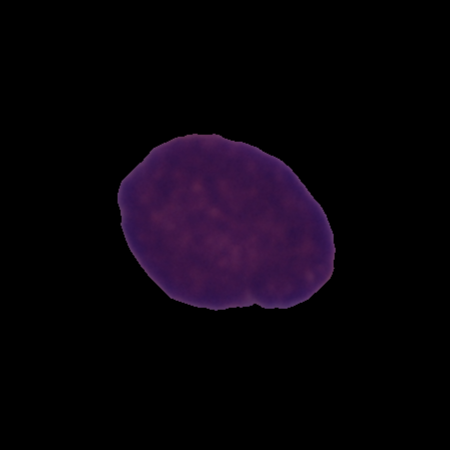
Label: cancer